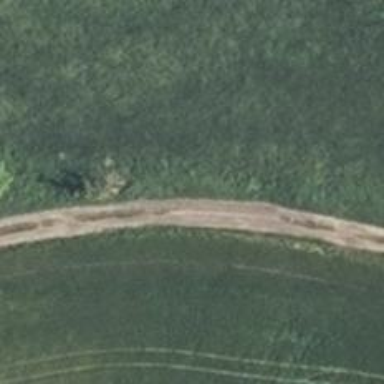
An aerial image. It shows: Sandy track road with grade4 tracktype.